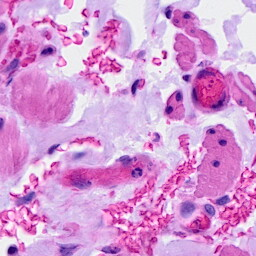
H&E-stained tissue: Ovarian